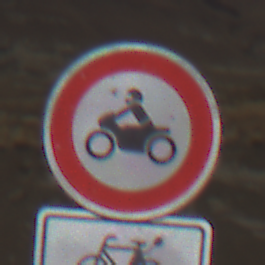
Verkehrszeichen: VerbotKraftraeder
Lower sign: EinspurigeFahrzeugeFrei4
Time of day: MorningAfternoon
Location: Outdoor (Nature)
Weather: Clear
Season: NotSpecified
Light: Natural